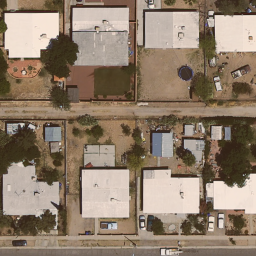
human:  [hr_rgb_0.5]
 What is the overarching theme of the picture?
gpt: medium residential